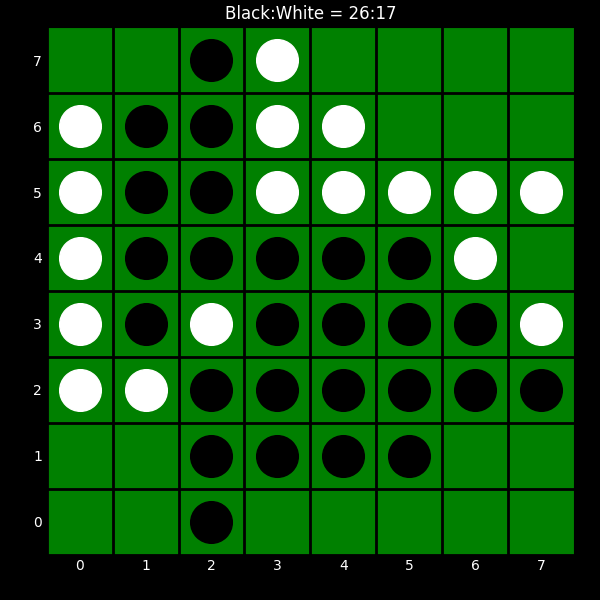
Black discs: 26
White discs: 17